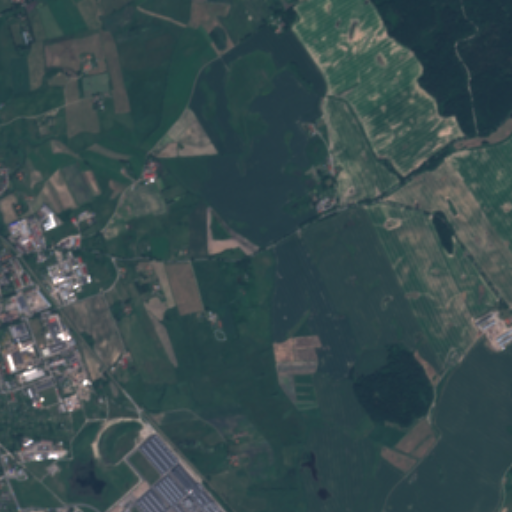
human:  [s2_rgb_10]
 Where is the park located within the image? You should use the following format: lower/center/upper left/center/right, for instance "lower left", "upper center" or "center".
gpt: The park is located in the center left of the image.
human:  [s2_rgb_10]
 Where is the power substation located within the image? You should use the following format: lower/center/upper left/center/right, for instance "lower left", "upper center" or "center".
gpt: The power substation is located in the lower left of the image.
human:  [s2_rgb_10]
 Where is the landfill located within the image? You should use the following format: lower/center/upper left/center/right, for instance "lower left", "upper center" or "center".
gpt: There is no landfill in the image.